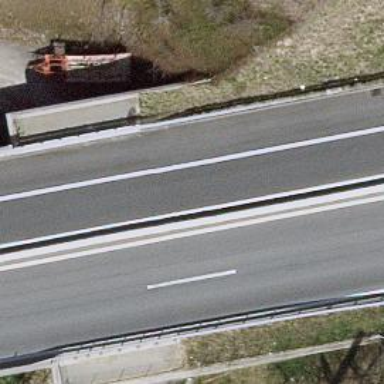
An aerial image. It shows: Trunk highway.